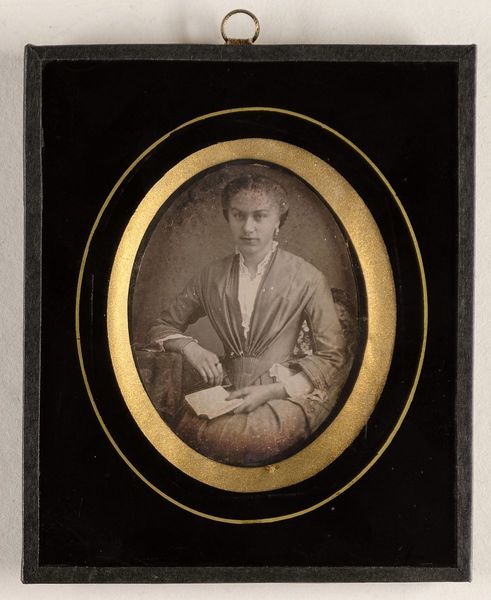
Titel: Julie Böhme
Standort: Hamburg
Institution: Museum für Kunst und Gewerbe Hamburg
Schlagwörter: frau, portrait, figur, foto, fotografie, photographie, photo, lichtbild, daguerreotypie, bildwerke, angewandte und bildende kunst, hessische systematik, porträt, porträtfotografie, porträtphotographie, hüftbild